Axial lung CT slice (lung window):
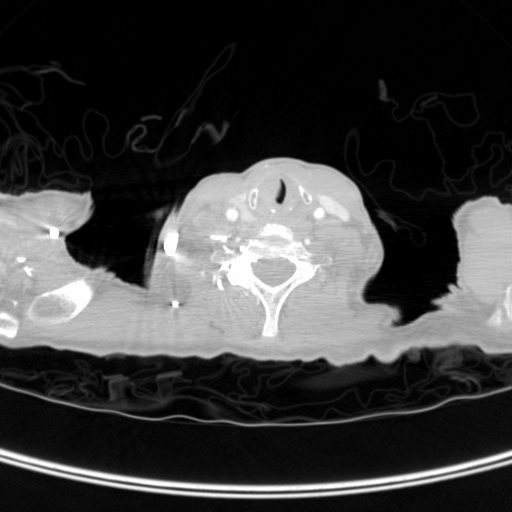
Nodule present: no